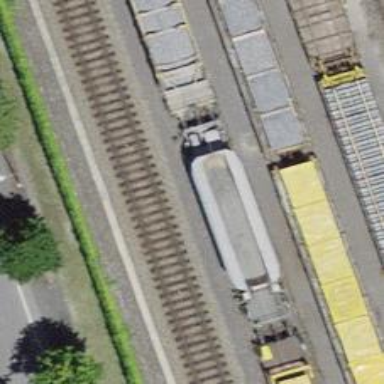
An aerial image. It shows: Railway siding for service.